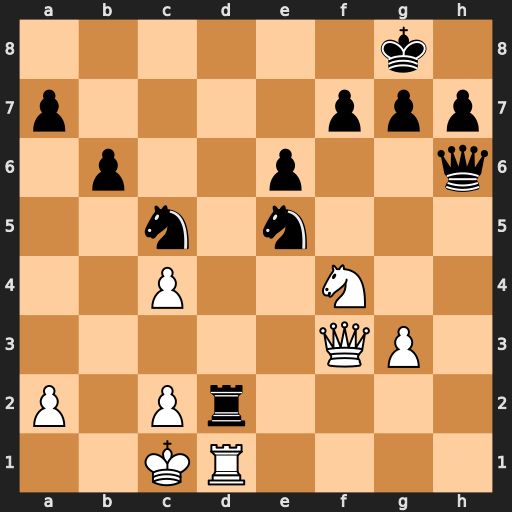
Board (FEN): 6k1/p4ppp/1p2p2q/2n1n3/2P2N2/5QP1/P1Pr4/2KR4
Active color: w
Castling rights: -
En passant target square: -
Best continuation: Qa8+ Rd8 Qxd8#